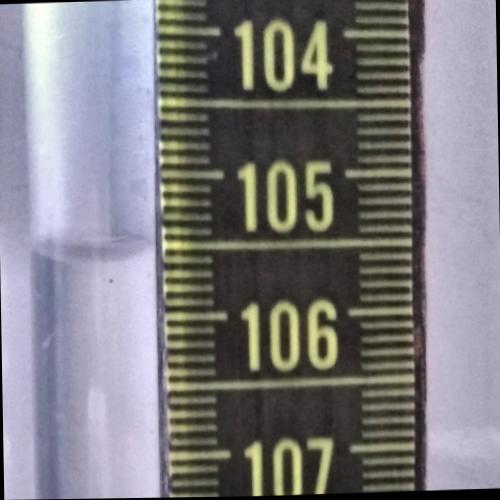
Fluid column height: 105.6 cm